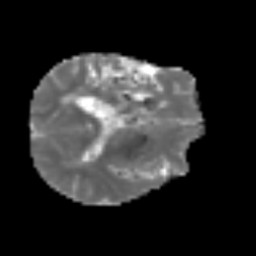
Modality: MD
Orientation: axial
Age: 59
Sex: male
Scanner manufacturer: siemens
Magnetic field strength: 3 T
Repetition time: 3.2 s
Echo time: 0.081 s